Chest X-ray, PA view. Patient: 31 years old, sex F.
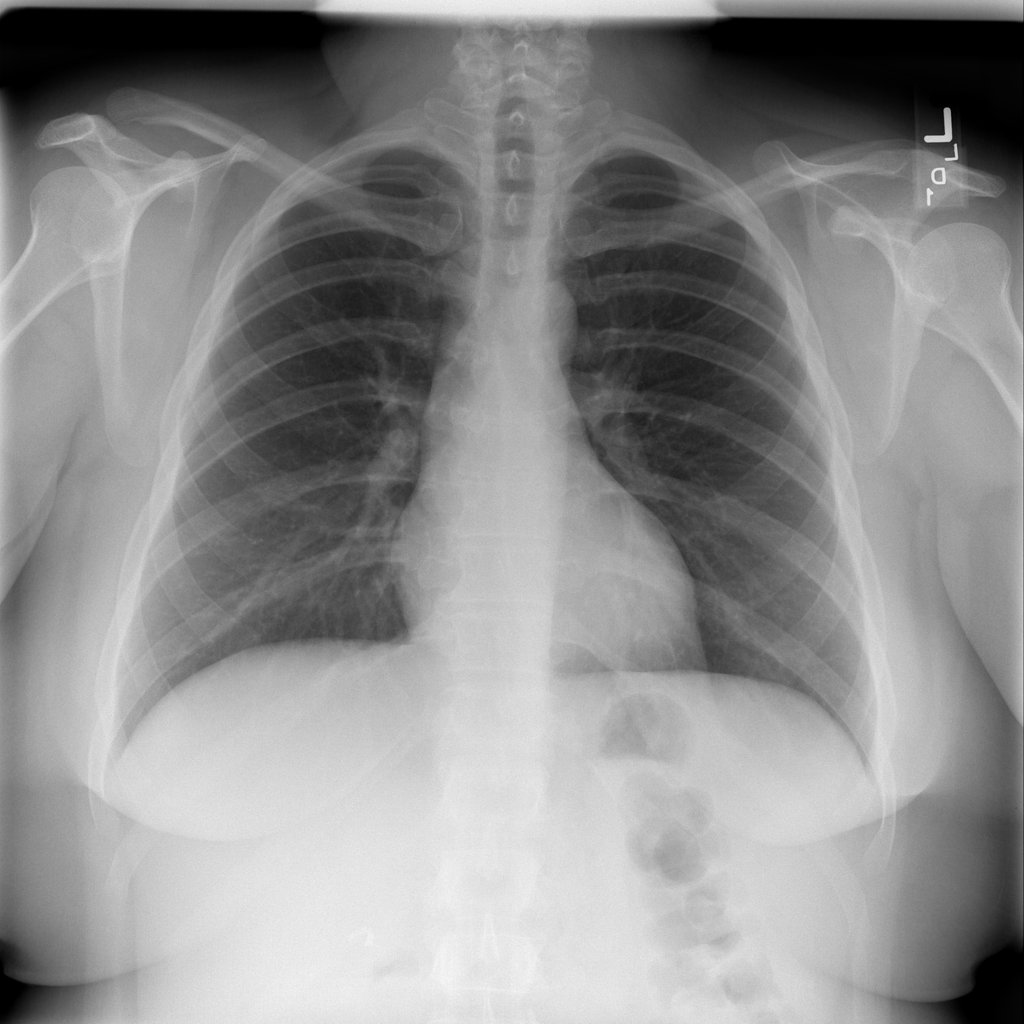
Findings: No Finding